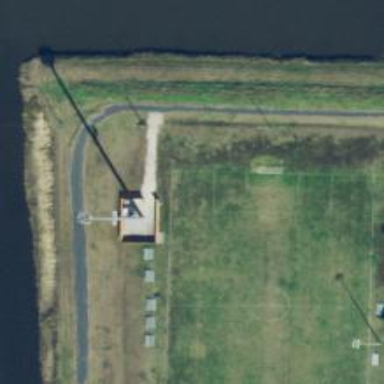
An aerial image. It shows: Man-made mast used for communication purposes.